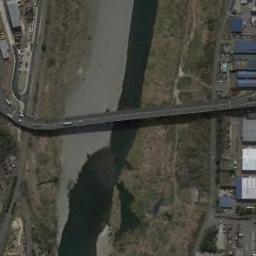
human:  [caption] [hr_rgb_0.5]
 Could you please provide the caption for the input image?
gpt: The water under the bridge is green .

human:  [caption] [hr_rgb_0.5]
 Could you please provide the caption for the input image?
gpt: A bridge connects the land on both sides of the meandering river  There are long yellow river banks on both sides of the river  There are many buildings on the land .

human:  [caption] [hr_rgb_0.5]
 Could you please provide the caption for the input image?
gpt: There are two bridges over the water and land between some buildings .

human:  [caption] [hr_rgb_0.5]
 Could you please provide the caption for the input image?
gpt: A bridge built on a dark green river and the flood bed of the river while some buildings on one side of the river .

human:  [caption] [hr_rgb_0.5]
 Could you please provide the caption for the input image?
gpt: There are many buildings beside the bridge .